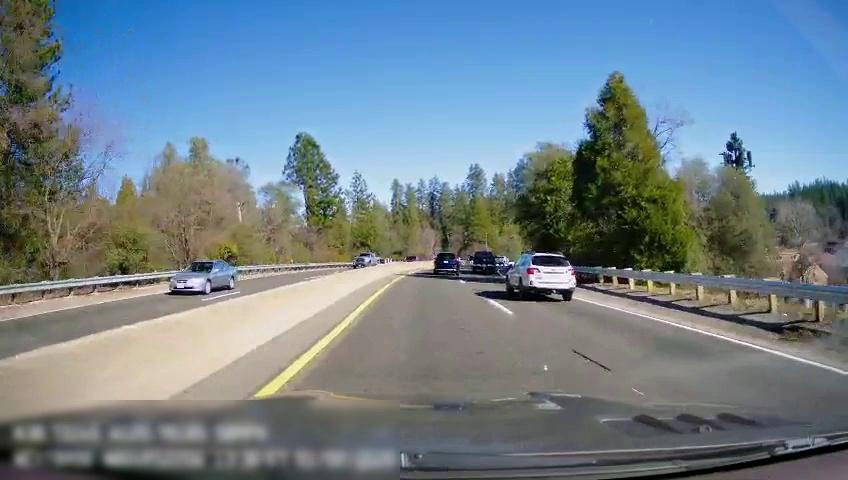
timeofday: Day
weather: Sunny
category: Drivable Space
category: Drivable Space
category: Vehicles | SUV
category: Vehicles | SUV
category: Vehicles | Truck
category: Vehicles | Car
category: Vehicles | Truck
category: Vehicles | SUV
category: Lanes | Current Lane
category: Lanes | Current Lane
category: Lanes | Current Lane
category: Lanes | Opposite Lane
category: Lanes | Opposite Lane